Field crop: tomato
Growth stage: 2
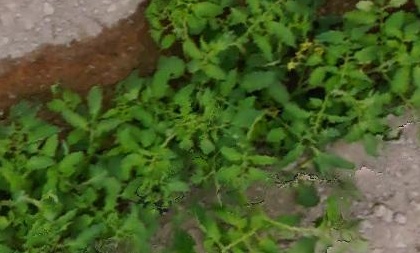
Species: tomato